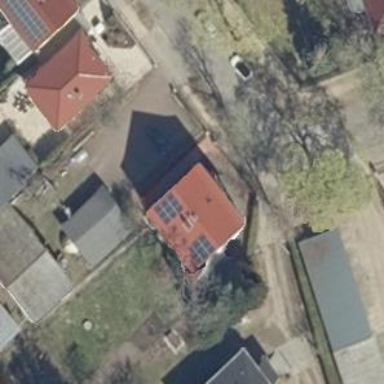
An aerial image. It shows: Detached building with gabled roof.